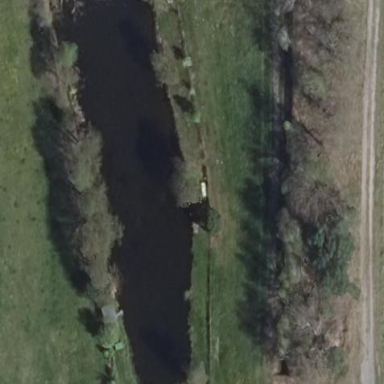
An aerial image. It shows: Pond with natural water.